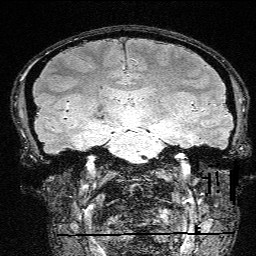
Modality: FLASH
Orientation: sagittal
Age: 25
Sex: male